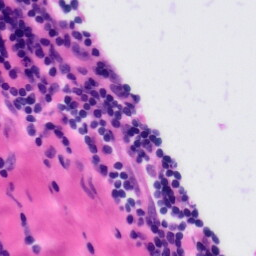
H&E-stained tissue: Tonsil